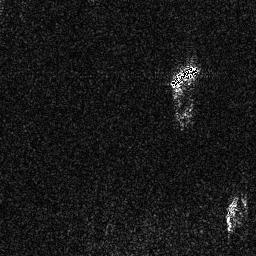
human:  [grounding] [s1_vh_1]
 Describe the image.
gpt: In the satellite image, there is  <ref>1 medium ship </ref> <box>[[65, 23, 77, 34, 0]]</box> located at top right.